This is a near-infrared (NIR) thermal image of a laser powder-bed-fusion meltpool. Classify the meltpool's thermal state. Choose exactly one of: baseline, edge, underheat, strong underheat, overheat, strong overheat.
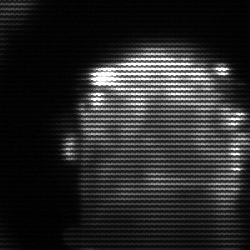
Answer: baseline